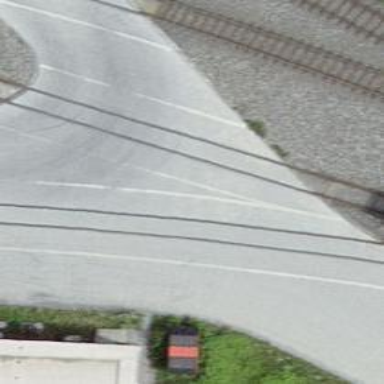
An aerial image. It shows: Level crossing along the railway.